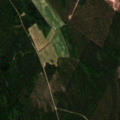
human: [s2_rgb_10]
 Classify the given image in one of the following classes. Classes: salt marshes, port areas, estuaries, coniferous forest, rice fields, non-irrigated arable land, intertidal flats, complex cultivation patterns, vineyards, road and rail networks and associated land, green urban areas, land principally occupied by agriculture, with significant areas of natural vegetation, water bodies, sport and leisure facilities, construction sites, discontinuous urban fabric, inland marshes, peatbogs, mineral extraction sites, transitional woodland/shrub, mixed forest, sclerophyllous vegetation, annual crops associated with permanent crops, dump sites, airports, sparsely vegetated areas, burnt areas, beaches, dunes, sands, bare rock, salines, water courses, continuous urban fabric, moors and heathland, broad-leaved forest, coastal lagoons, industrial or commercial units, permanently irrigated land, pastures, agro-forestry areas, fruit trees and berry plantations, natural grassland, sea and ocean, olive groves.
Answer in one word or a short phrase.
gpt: land principally occupied by agriculture, with significant areas of natural vegetation, coniferous forest, mixed forest